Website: lowes
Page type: order-returns
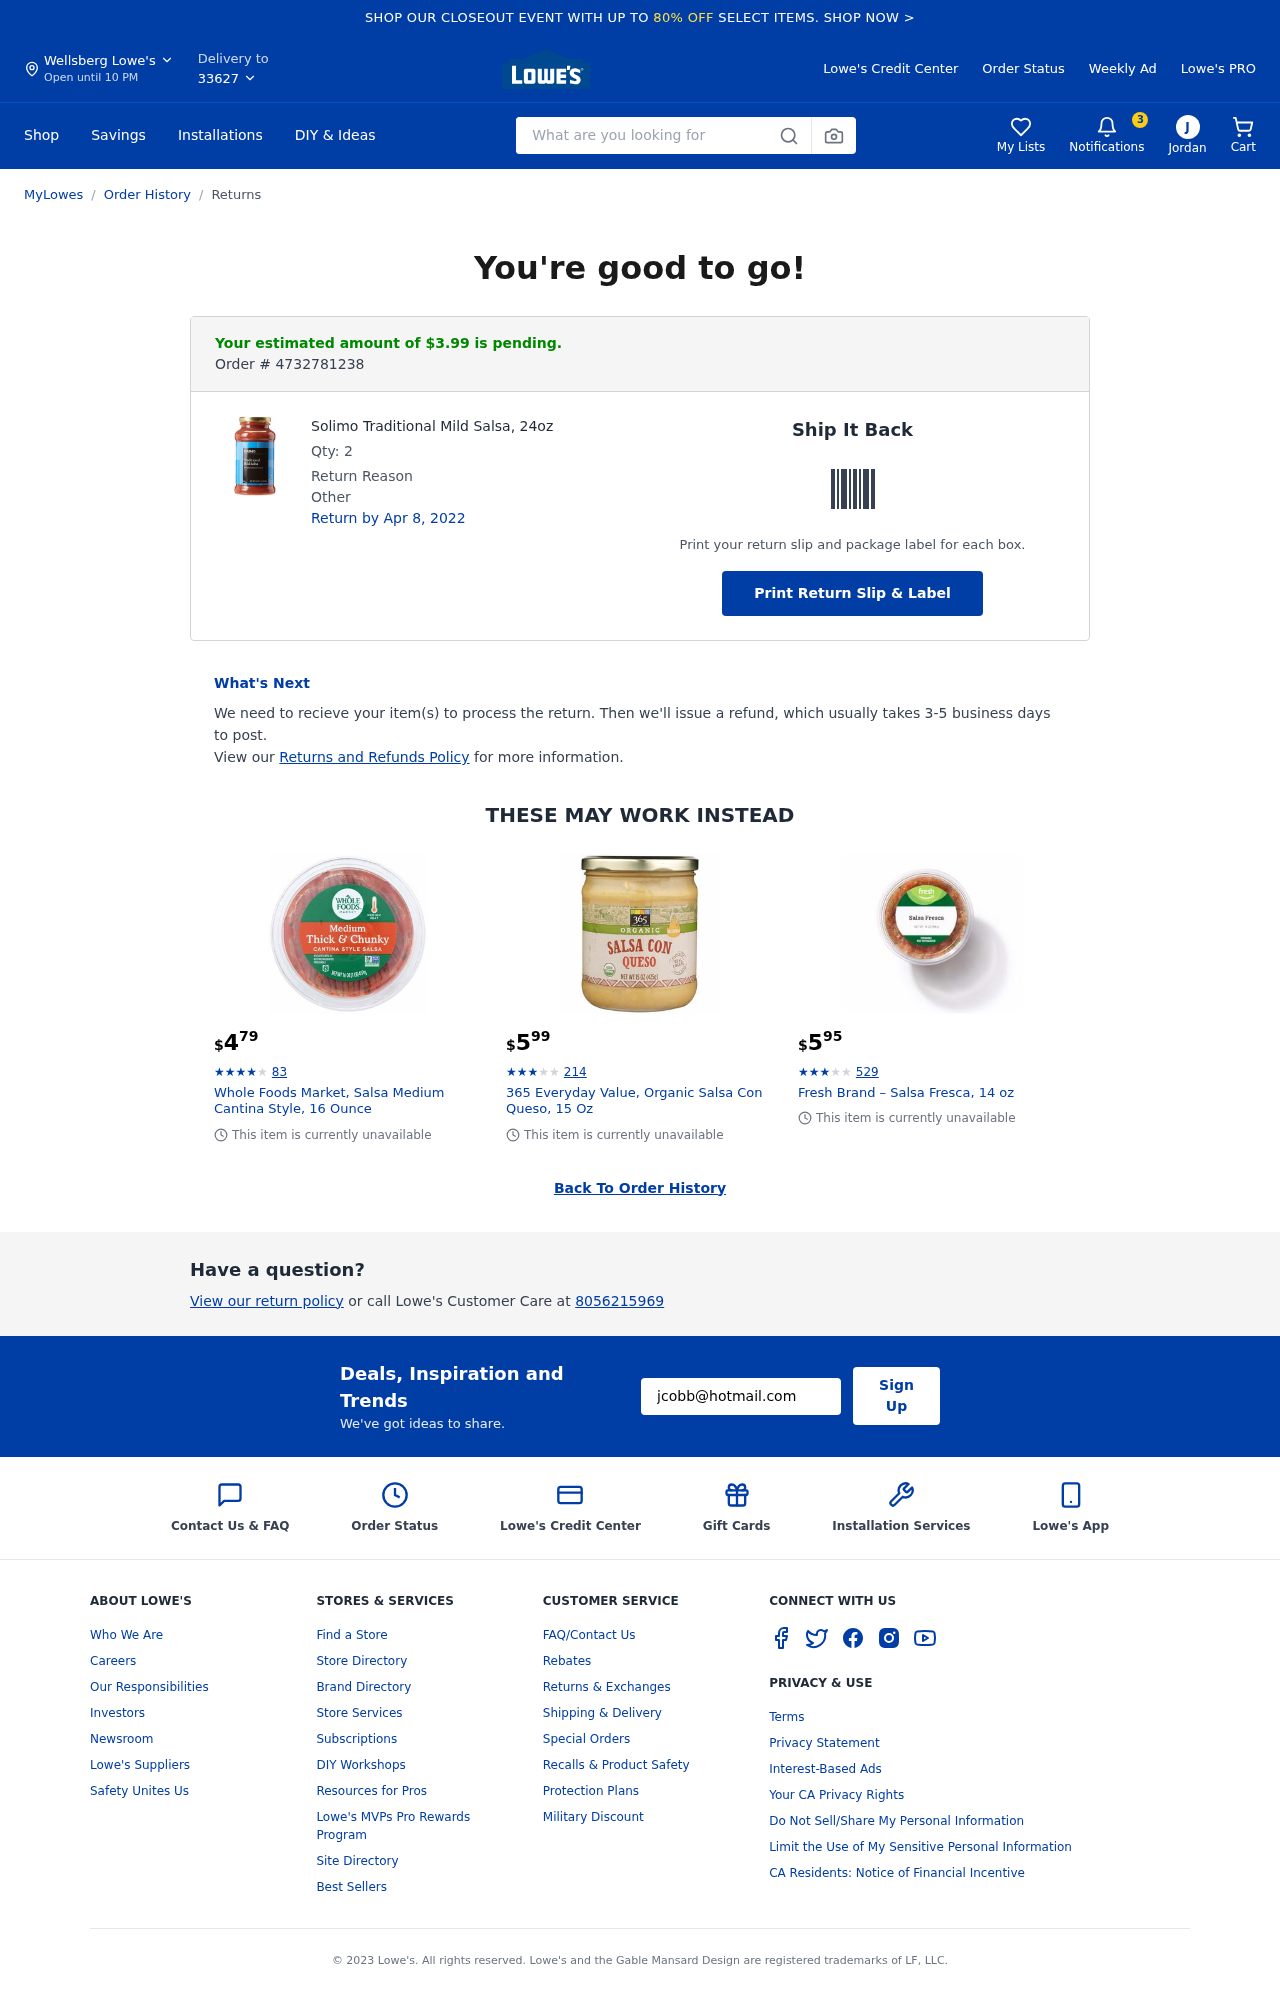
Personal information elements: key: PII_CITY
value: Wellsberg
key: PII_EMAIL
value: jcobb@hotmail.com
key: PII_FIRSTNAME
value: Jordan
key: PII_PHONE
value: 8056215969
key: PII_POSTCODE
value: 33627
Product elements: key: PRODUCT1_NAME
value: Solimo Traditional Mild Salsa, 24oz
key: PRODUCT1_QUANTITY
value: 2
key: PRODUCT2_NAME
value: Whole Foods Market, Salsa Medium Cantina Style, 16 Ounce
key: PRODUCT2_NUM_RATINGS
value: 83
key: PRODUCT2_PRICE
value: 4.79
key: PRODUCT2_RATING
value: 4.3
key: PRODUCT3_NAME
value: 365 Everyday Value, Organic Salsa Con Queso, 15 Oz
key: PRODUCT3_NUM_RATINGS
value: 214
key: PRODUCT3_PRICE
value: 5.99
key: PRODUCT3_RATING
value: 3.7
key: PRODUCT4_NAME
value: Fresh Brand – Salsa Fresca, 14 oz
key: PRODUCT4_NUM_RATINGS
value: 529
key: PRODUCT4_PRICE
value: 5.95
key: PRODUCT4_RATING
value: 3.8
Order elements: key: ORDER_NUM_ITEMS
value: Cart
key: ORDER_TOTAL
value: Your estimated amount of $3.99 is pending.
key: ORDER_ID
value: Order # 4732781238
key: ORDER_RETURN_BY_DATE
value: Return by Apr 8, 2022
Search elements: key: HEADER_SEARCH
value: What are you looking for
Other elements: key: NOTIFICATION_COUNT
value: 3